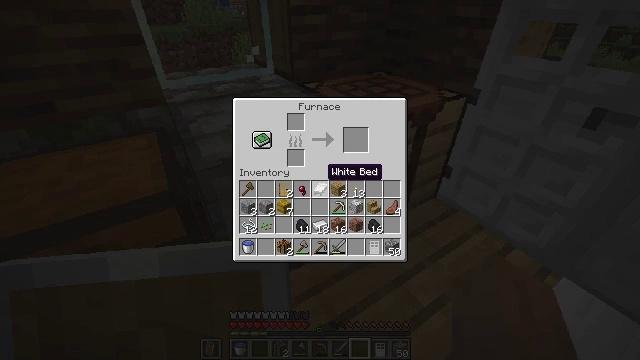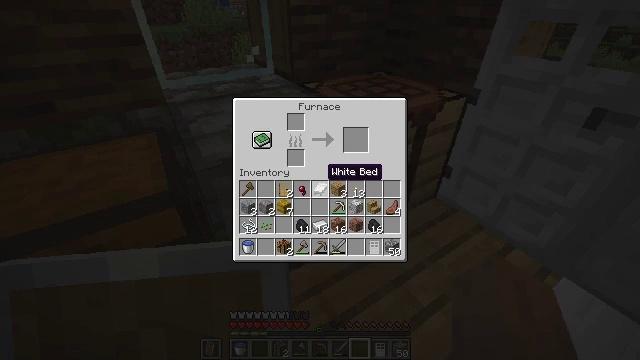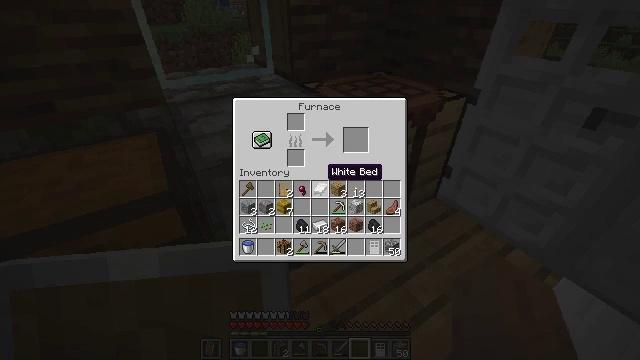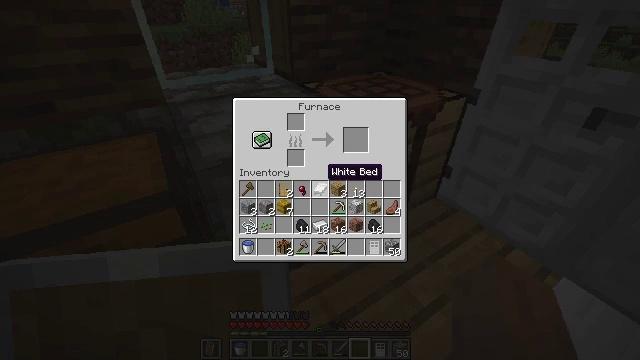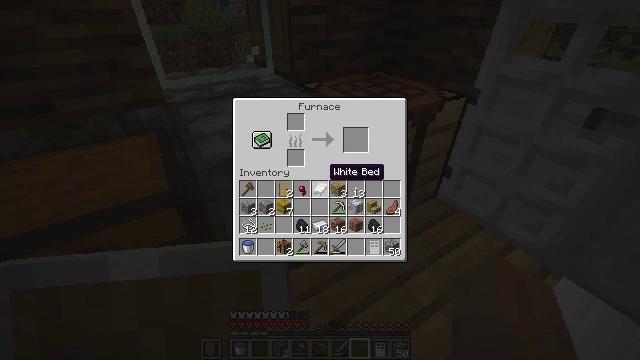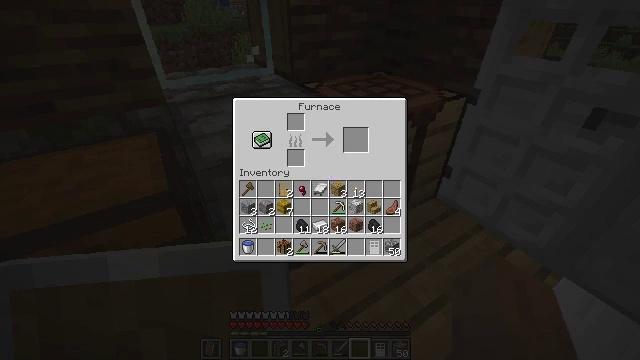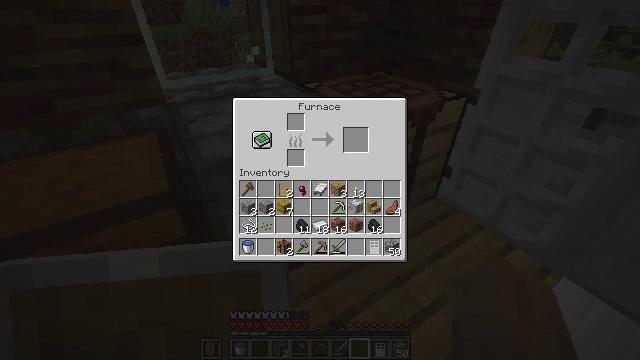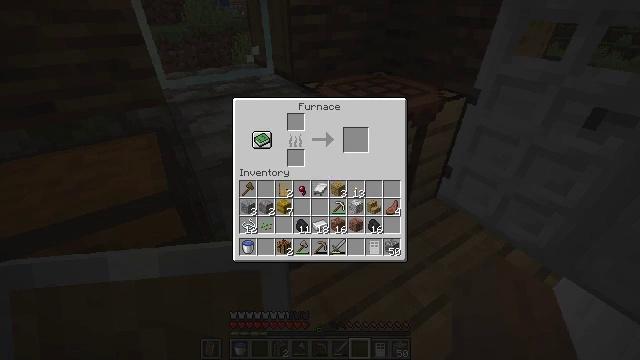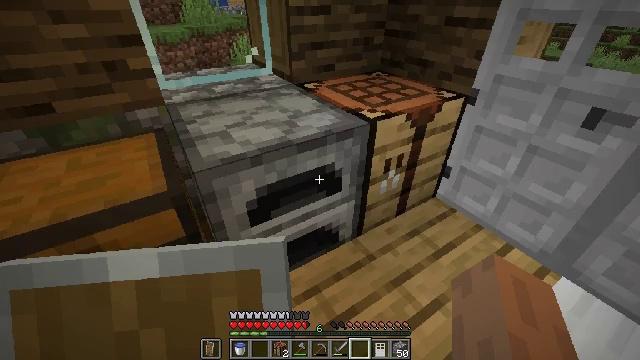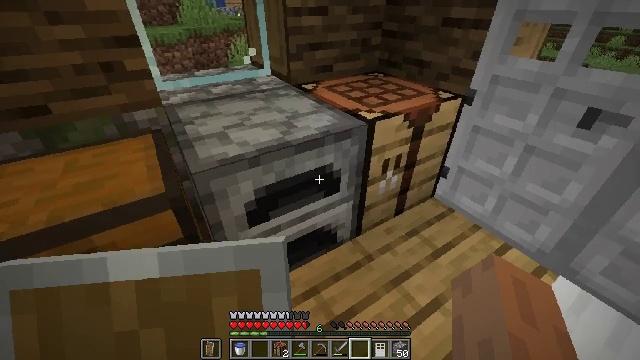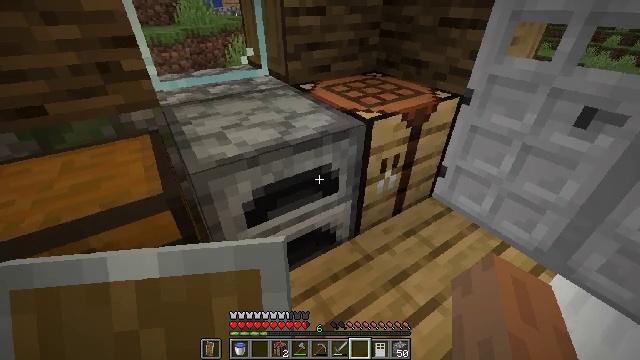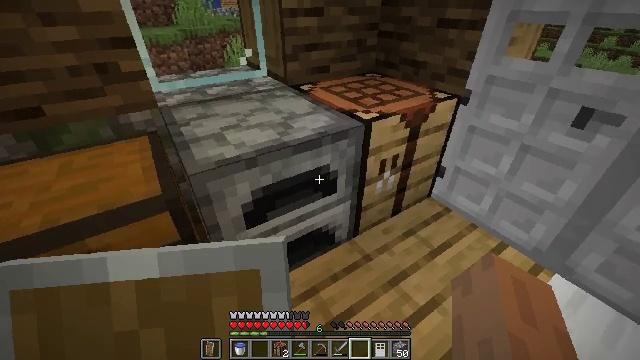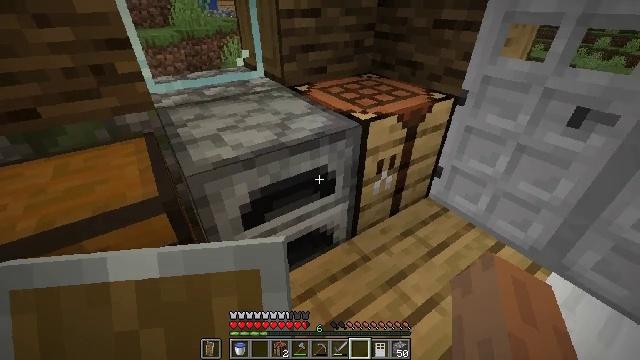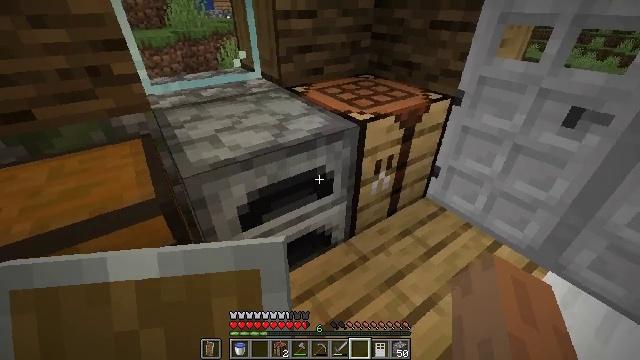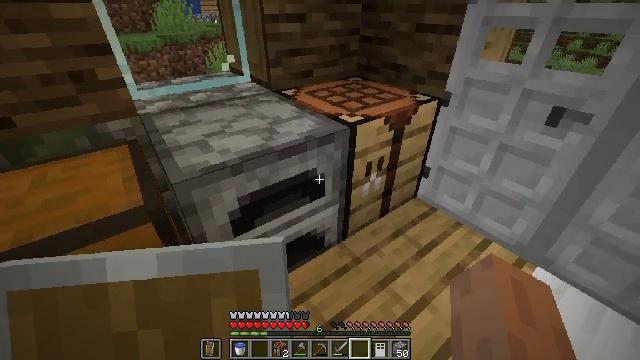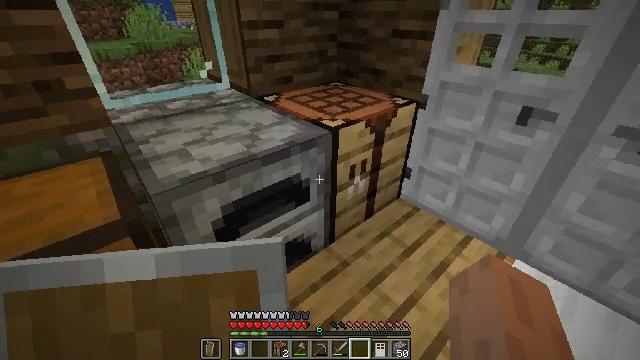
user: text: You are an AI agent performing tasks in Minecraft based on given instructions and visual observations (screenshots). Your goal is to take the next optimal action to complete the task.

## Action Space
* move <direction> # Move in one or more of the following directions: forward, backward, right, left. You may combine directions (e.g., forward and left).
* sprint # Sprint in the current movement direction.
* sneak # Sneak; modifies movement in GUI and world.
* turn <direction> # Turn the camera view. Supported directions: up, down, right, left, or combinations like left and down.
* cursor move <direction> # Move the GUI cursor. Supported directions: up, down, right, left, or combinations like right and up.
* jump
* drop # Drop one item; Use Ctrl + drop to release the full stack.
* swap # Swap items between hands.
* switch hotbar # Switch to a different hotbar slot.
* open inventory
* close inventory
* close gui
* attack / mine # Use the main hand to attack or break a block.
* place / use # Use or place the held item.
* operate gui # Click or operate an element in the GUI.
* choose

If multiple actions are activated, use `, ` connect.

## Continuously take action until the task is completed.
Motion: motion action
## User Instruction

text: Combine wooden planks and string to craft a loom.
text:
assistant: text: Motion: no_op
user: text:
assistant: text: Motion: no_op
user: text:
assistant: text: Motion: no_op
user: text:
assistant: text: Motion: no_op
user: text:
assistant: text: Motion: no_op
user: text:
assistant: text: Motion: no_op
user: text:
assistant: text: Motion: no_op
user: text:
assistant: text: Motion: open inventory
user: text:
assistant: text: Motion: open inventory
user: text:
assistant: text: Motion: open inventory
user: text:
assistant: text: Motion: open inventory
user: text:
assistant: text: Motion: no_op
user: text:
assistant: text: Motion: no_op
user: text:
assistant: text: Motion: turn right
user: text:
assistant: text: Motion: turn right and up
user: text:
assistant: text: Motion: turn right and up
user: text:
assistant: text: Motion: turn right and up
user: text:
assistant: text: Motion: no_op
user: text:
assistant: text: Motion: no_op
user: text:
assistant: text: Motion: use / place
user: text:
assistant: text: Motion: use / place
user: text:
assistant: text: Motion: use / place
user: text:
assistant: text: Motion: use / place
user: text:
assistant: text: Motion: no_op
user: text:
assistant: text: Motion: no_op
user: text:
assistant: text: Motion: no_op
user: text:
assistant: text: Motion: no_op
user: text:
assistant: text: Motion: no_op
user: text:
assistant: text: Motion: no_op
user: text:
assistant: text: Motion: no_op